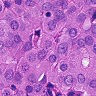
Metastatic tissue present: yes